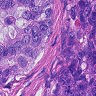
Metastatic tissue present: yes